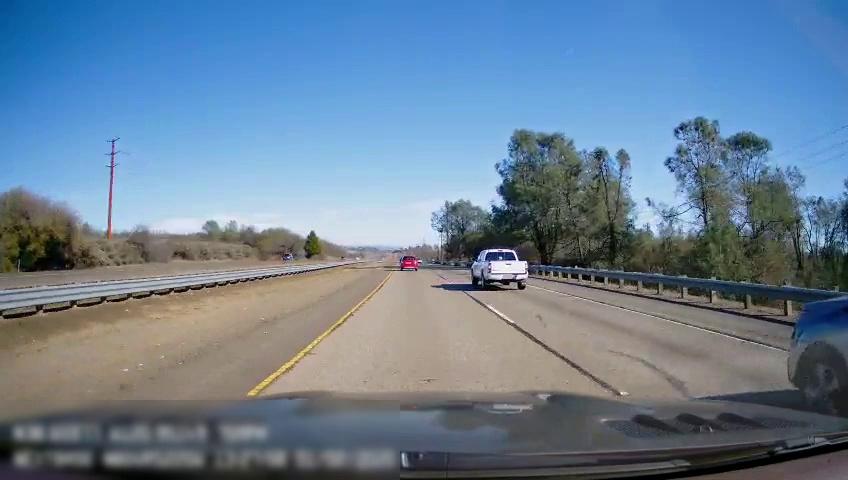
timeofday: Day
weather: Sunny
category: Drivable Space
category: Drivable Space
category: Vehicles | SUV
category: Vehicles | SUV
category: Vehicles | Truck
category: Lanes | Current Lane
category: Lanes | Current Lane
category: Lanes | Alternate Lane